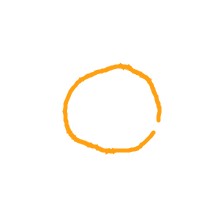
Shape: circle